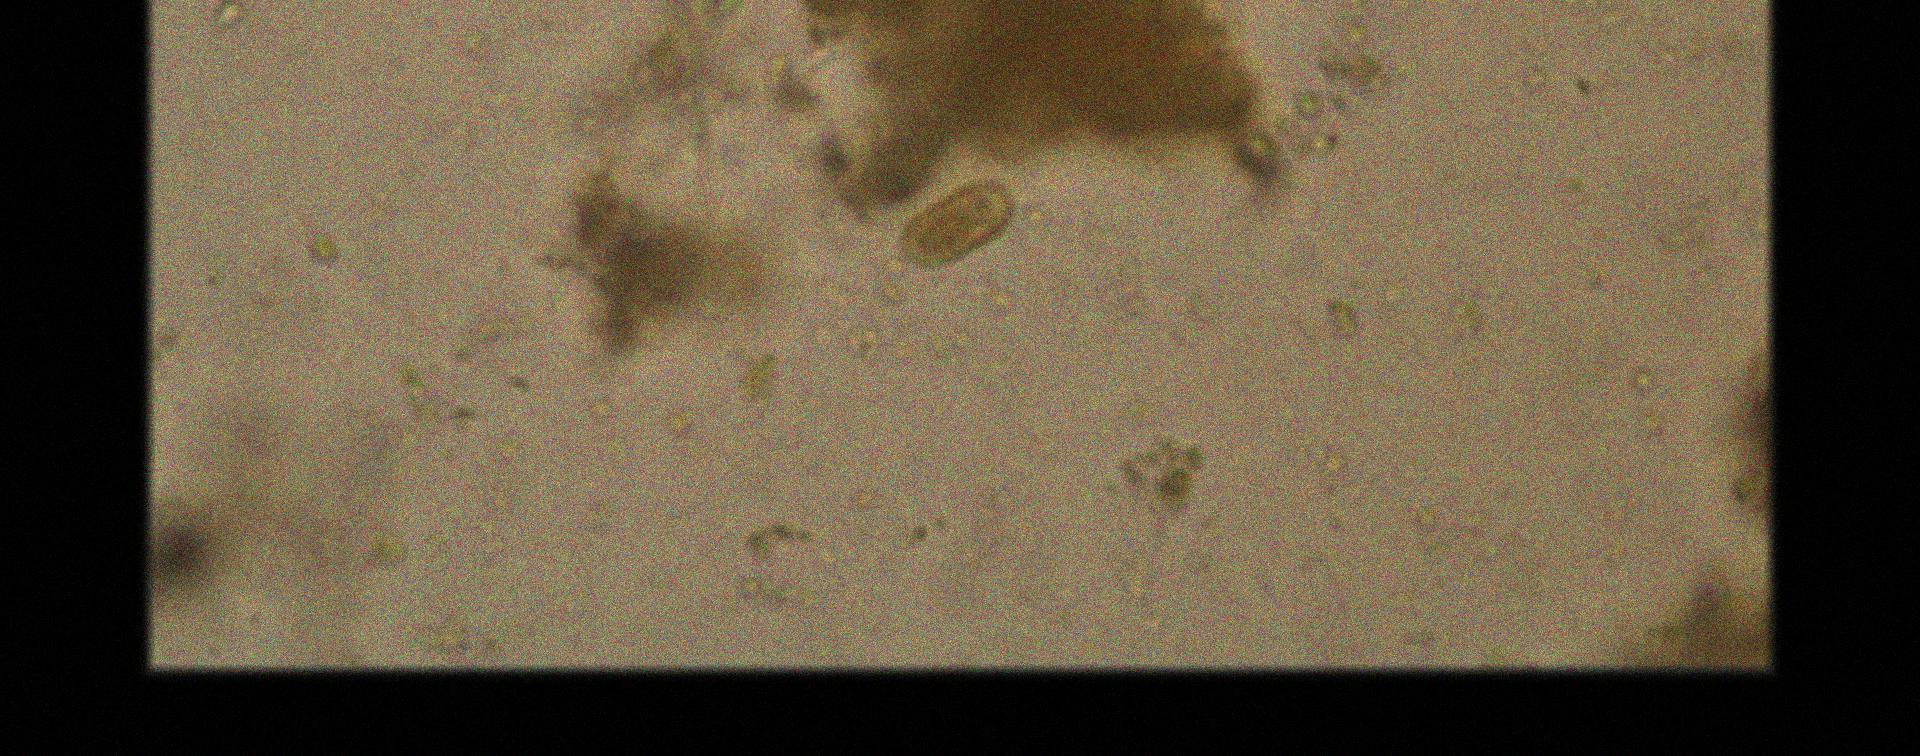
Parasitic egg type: Capillaria philippinensis